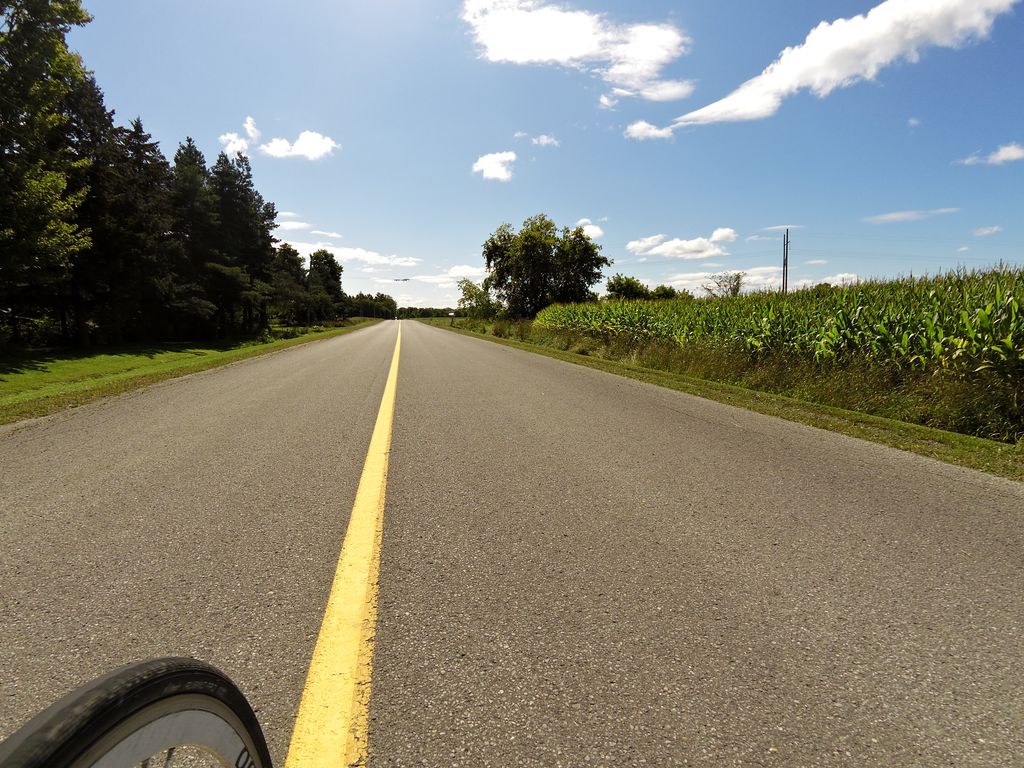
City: ottawa-gatineau